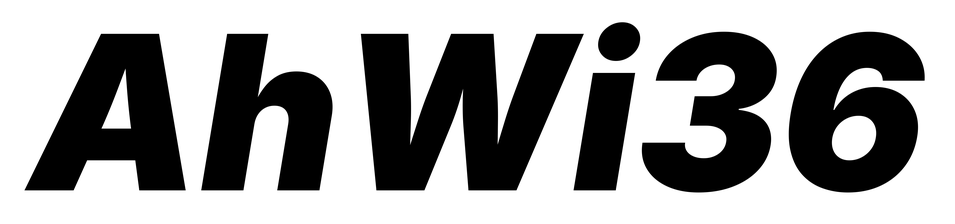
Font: Inter-Italic_Black_Italic